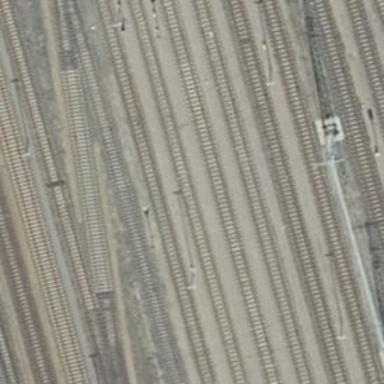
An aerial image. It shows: Railway signal.